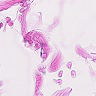
Metastatic tissue present: no